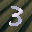
Label: 3